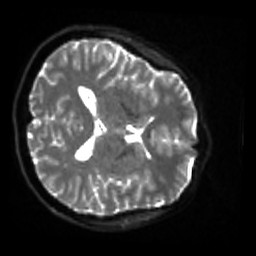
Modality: sbref
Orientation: axial
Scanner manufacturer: siemens
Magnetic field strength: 3 T
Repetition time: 4 s
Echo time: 0.0594 s